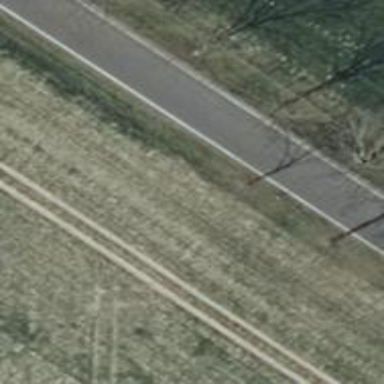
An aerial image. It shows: Row of trees in natural setting.